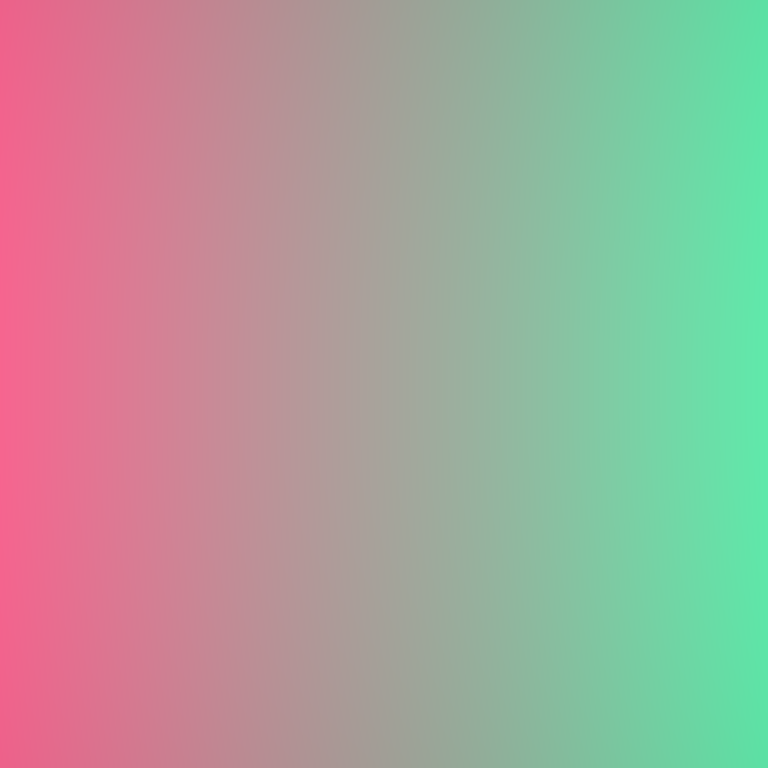
Abstract light effect, smooth gradient from soft pink to gentle teal, calm atmosphere, diffuse glow, no room, no furniture, no objects.